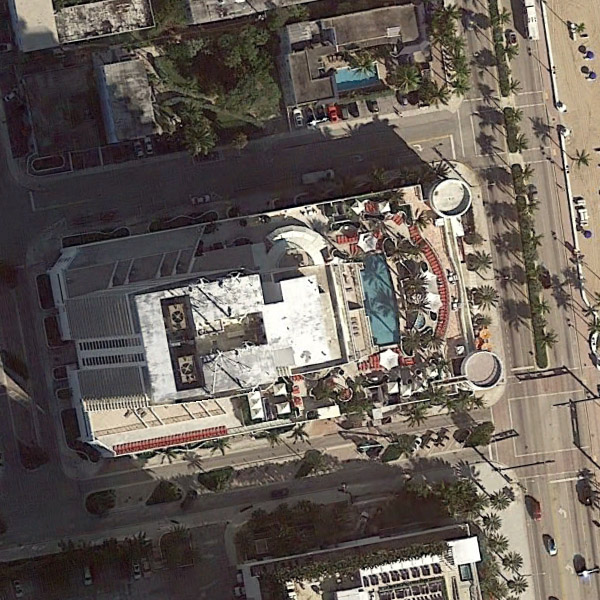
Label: Resort